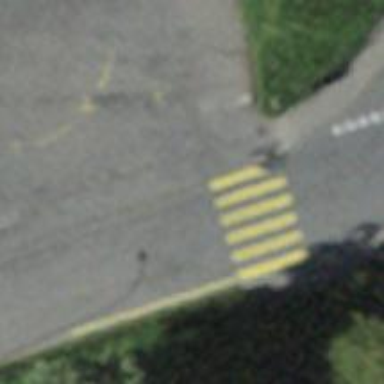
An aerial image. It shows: Uncontrolled zebra crossing on the road.